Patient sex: M
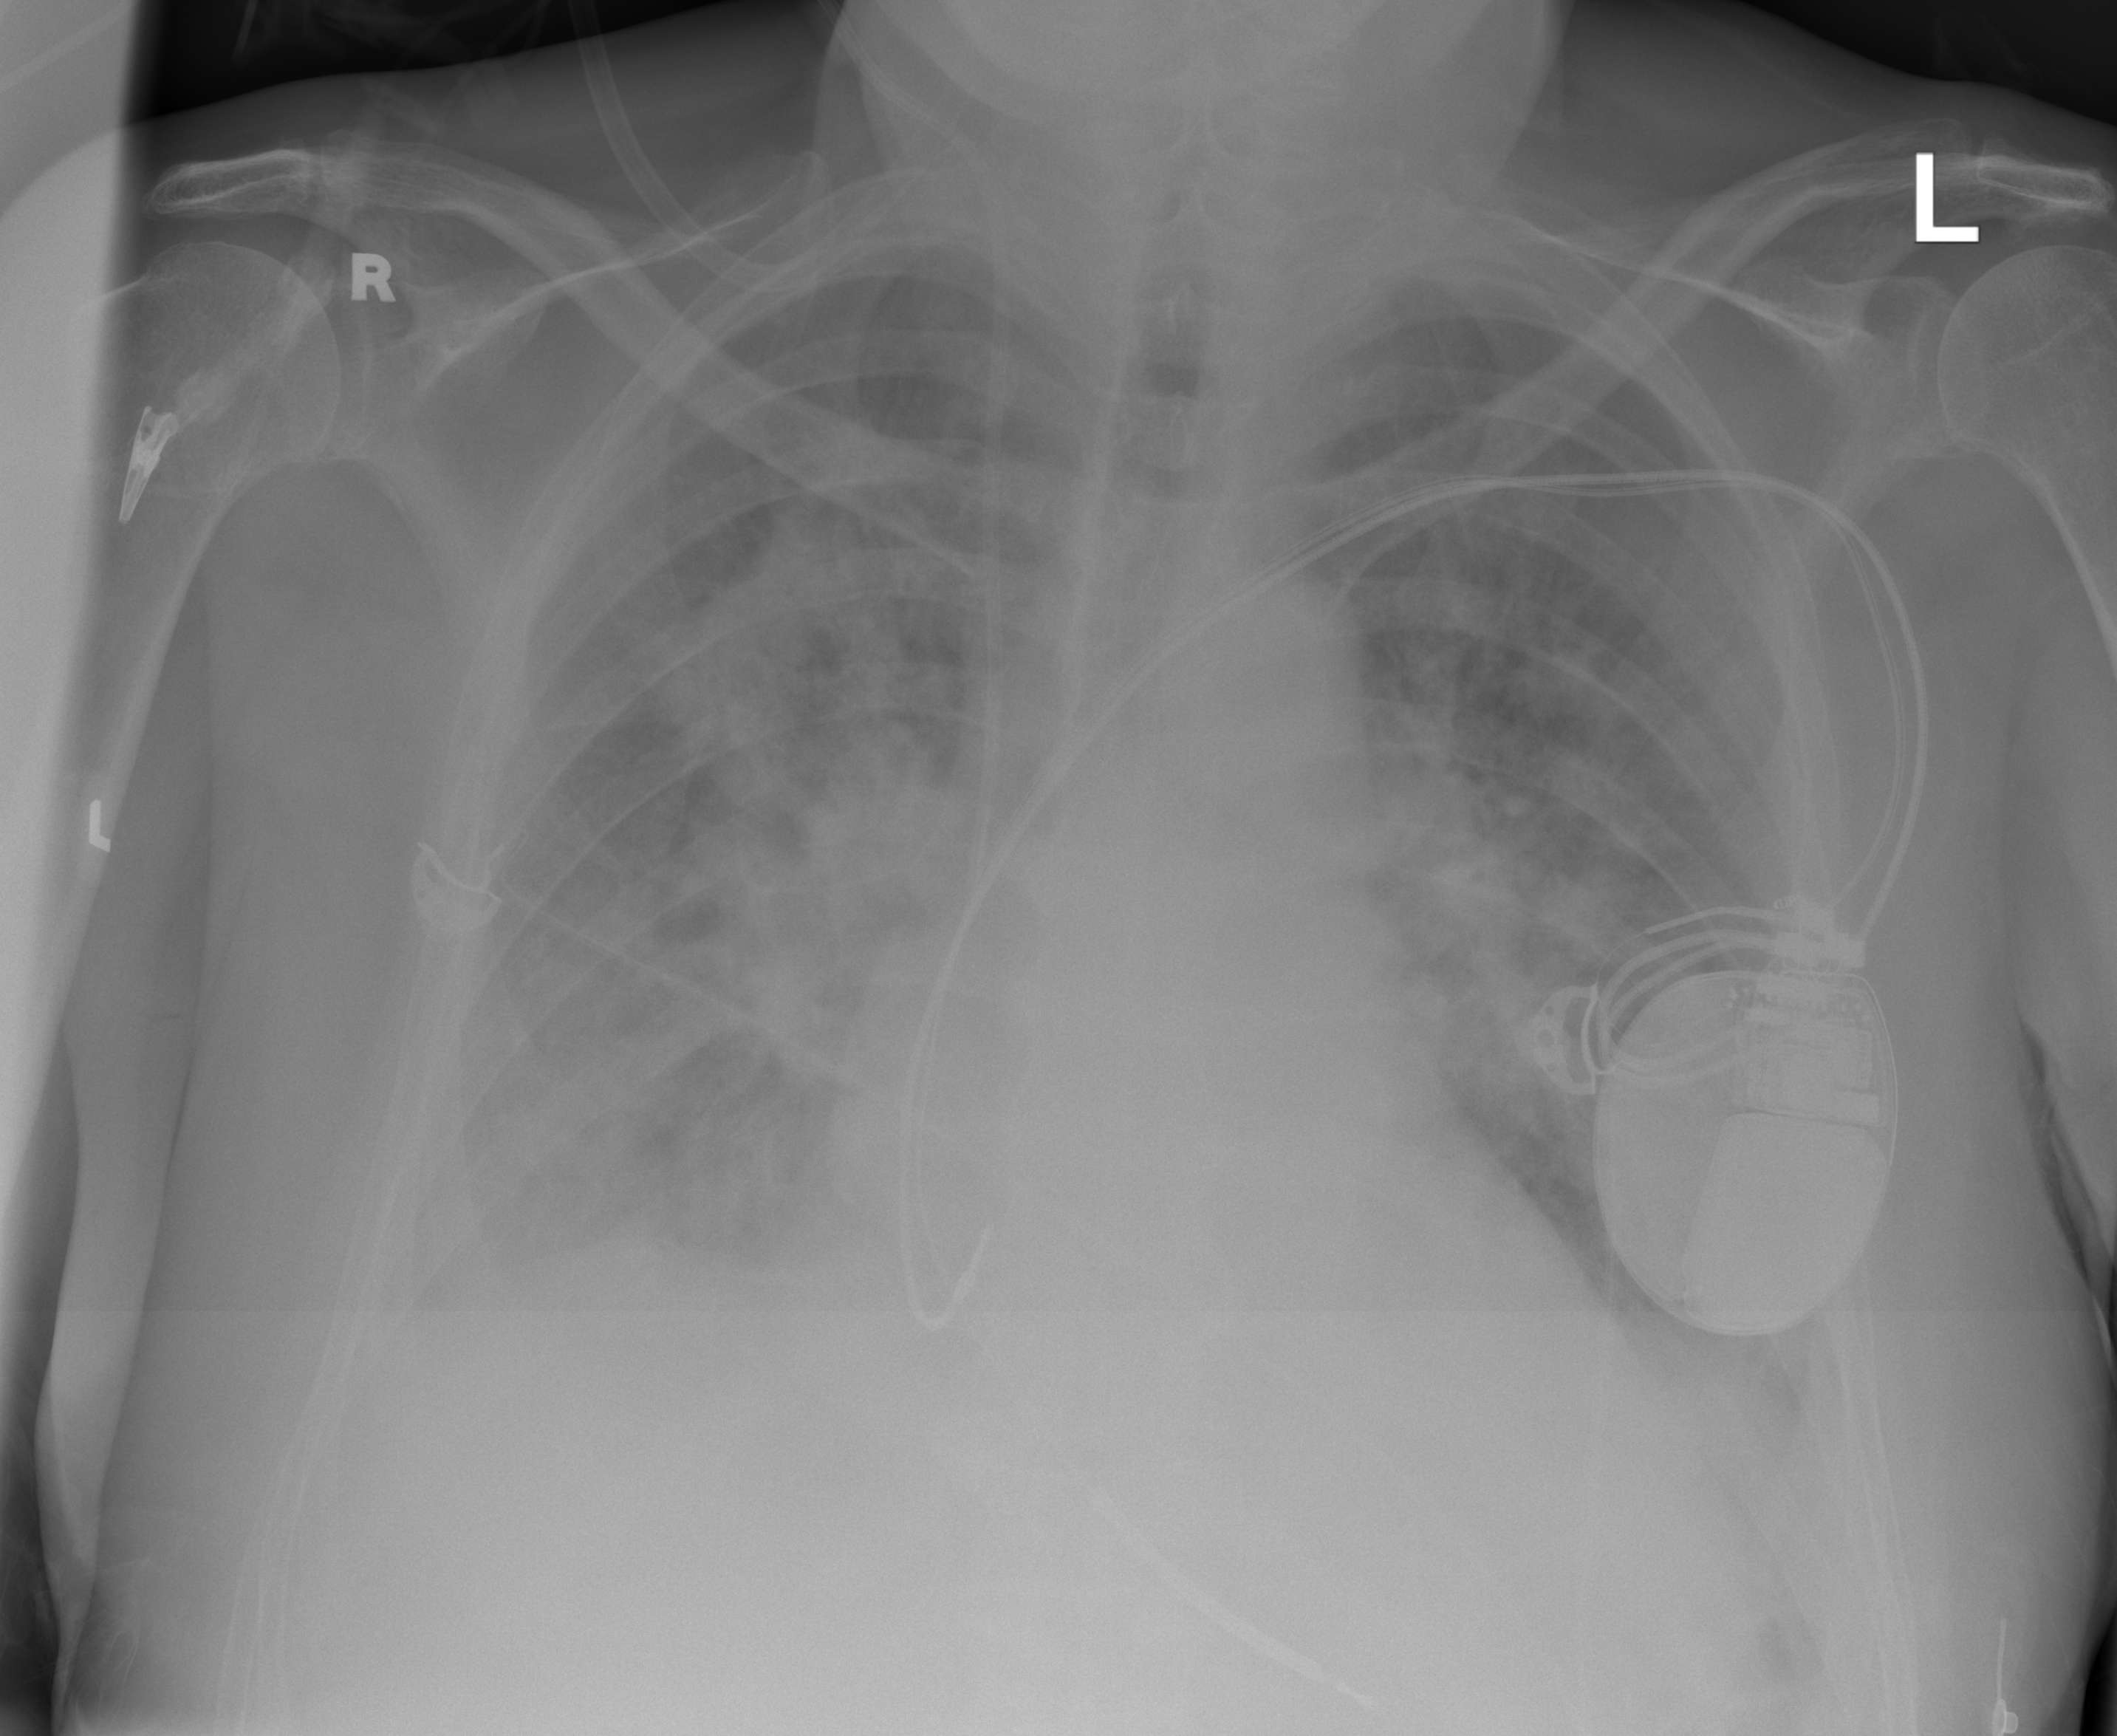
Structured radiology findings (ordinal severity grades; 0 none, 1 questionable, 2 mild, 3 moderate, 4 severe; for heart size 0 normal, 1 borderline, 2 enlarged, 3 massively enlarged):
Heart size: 0
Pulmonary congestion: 0
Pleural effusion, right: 2
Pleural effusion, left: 2
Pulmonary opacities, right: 3
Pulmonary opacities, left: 3
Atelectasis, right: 2
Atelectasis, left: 2